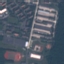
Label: Industrial